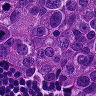
Metastatic tissue present: yes